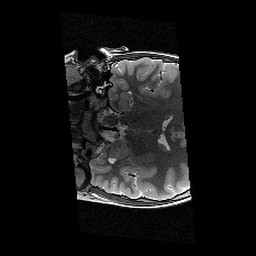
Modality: T2w
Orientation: coronal
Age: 10
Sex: female
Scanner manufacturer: siemens
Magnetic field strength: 3 T
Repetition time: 9.23 s
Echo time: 0.067 s